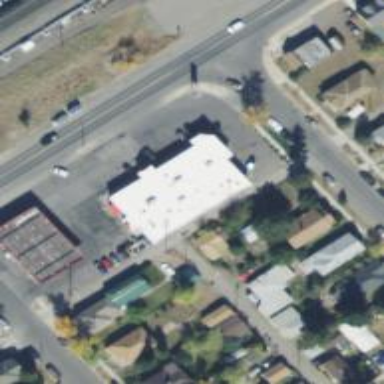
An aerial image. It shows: Convenience shop.